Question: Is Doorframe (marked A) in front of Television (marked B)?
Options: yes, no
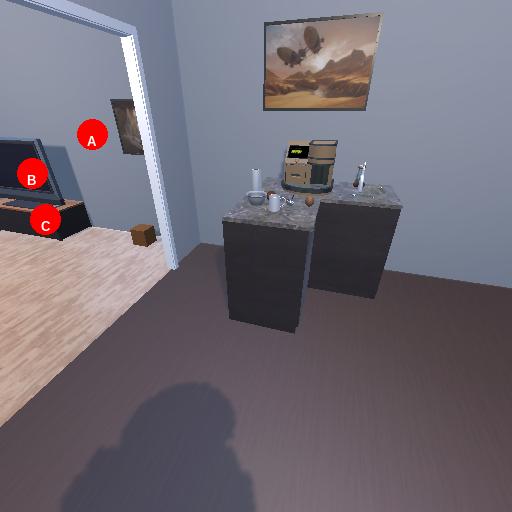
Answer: yes